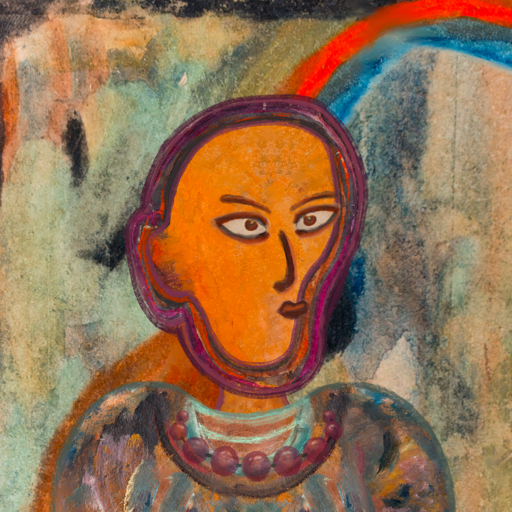
Background: Childish, Head And Neck Side: Hypocrite_w_Hair, Face Side: Roy_Bahadur, Bust: Boggyland, Hair Side: Blank, Head Accessory: Blank, Second Necklace: Blank, Necklace: Irani_2, Baby: Blank